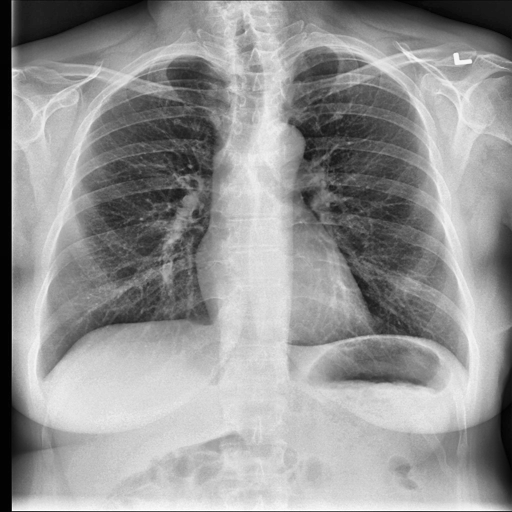
Finding: NORMAL